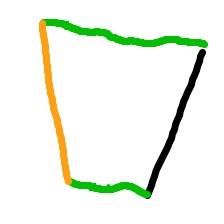
Shape: trapezoid